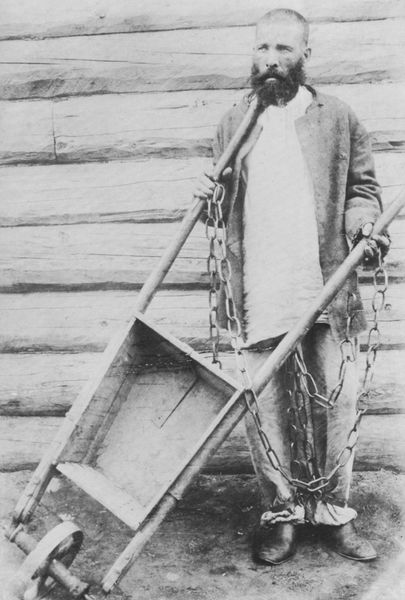
Titel: Sträflinge in Sibirien und auf Sachalin.
Künstler: Russischer Photograph
Standort: New York (New York)
Institution: Institute for Jewish Research
Schlagwörter: hand, mann, finger, grau, hell, holz, licht, nase, ohr, schwarz, weiss, blick, haus, bart, hemd, hose, jacke, schnurrbart, wand, augen, vollbart, bild, hände, portrait, porträt, erde, sonne, auge, haare, ohren, karren, fesseln, man, schuhe, kette, mauer, arbeiter, karre, rad, schubkarre, schubkarren, glatze, foto, fotografie, photographie, griff, schwarz weiss, ketten, photo, griffe, achse, holzbohlen, gefangener, holzhaus, blockhaus, holzbretter, eisenkette, shuh, eisenketten, holbrett, sibirien, strafgefangener